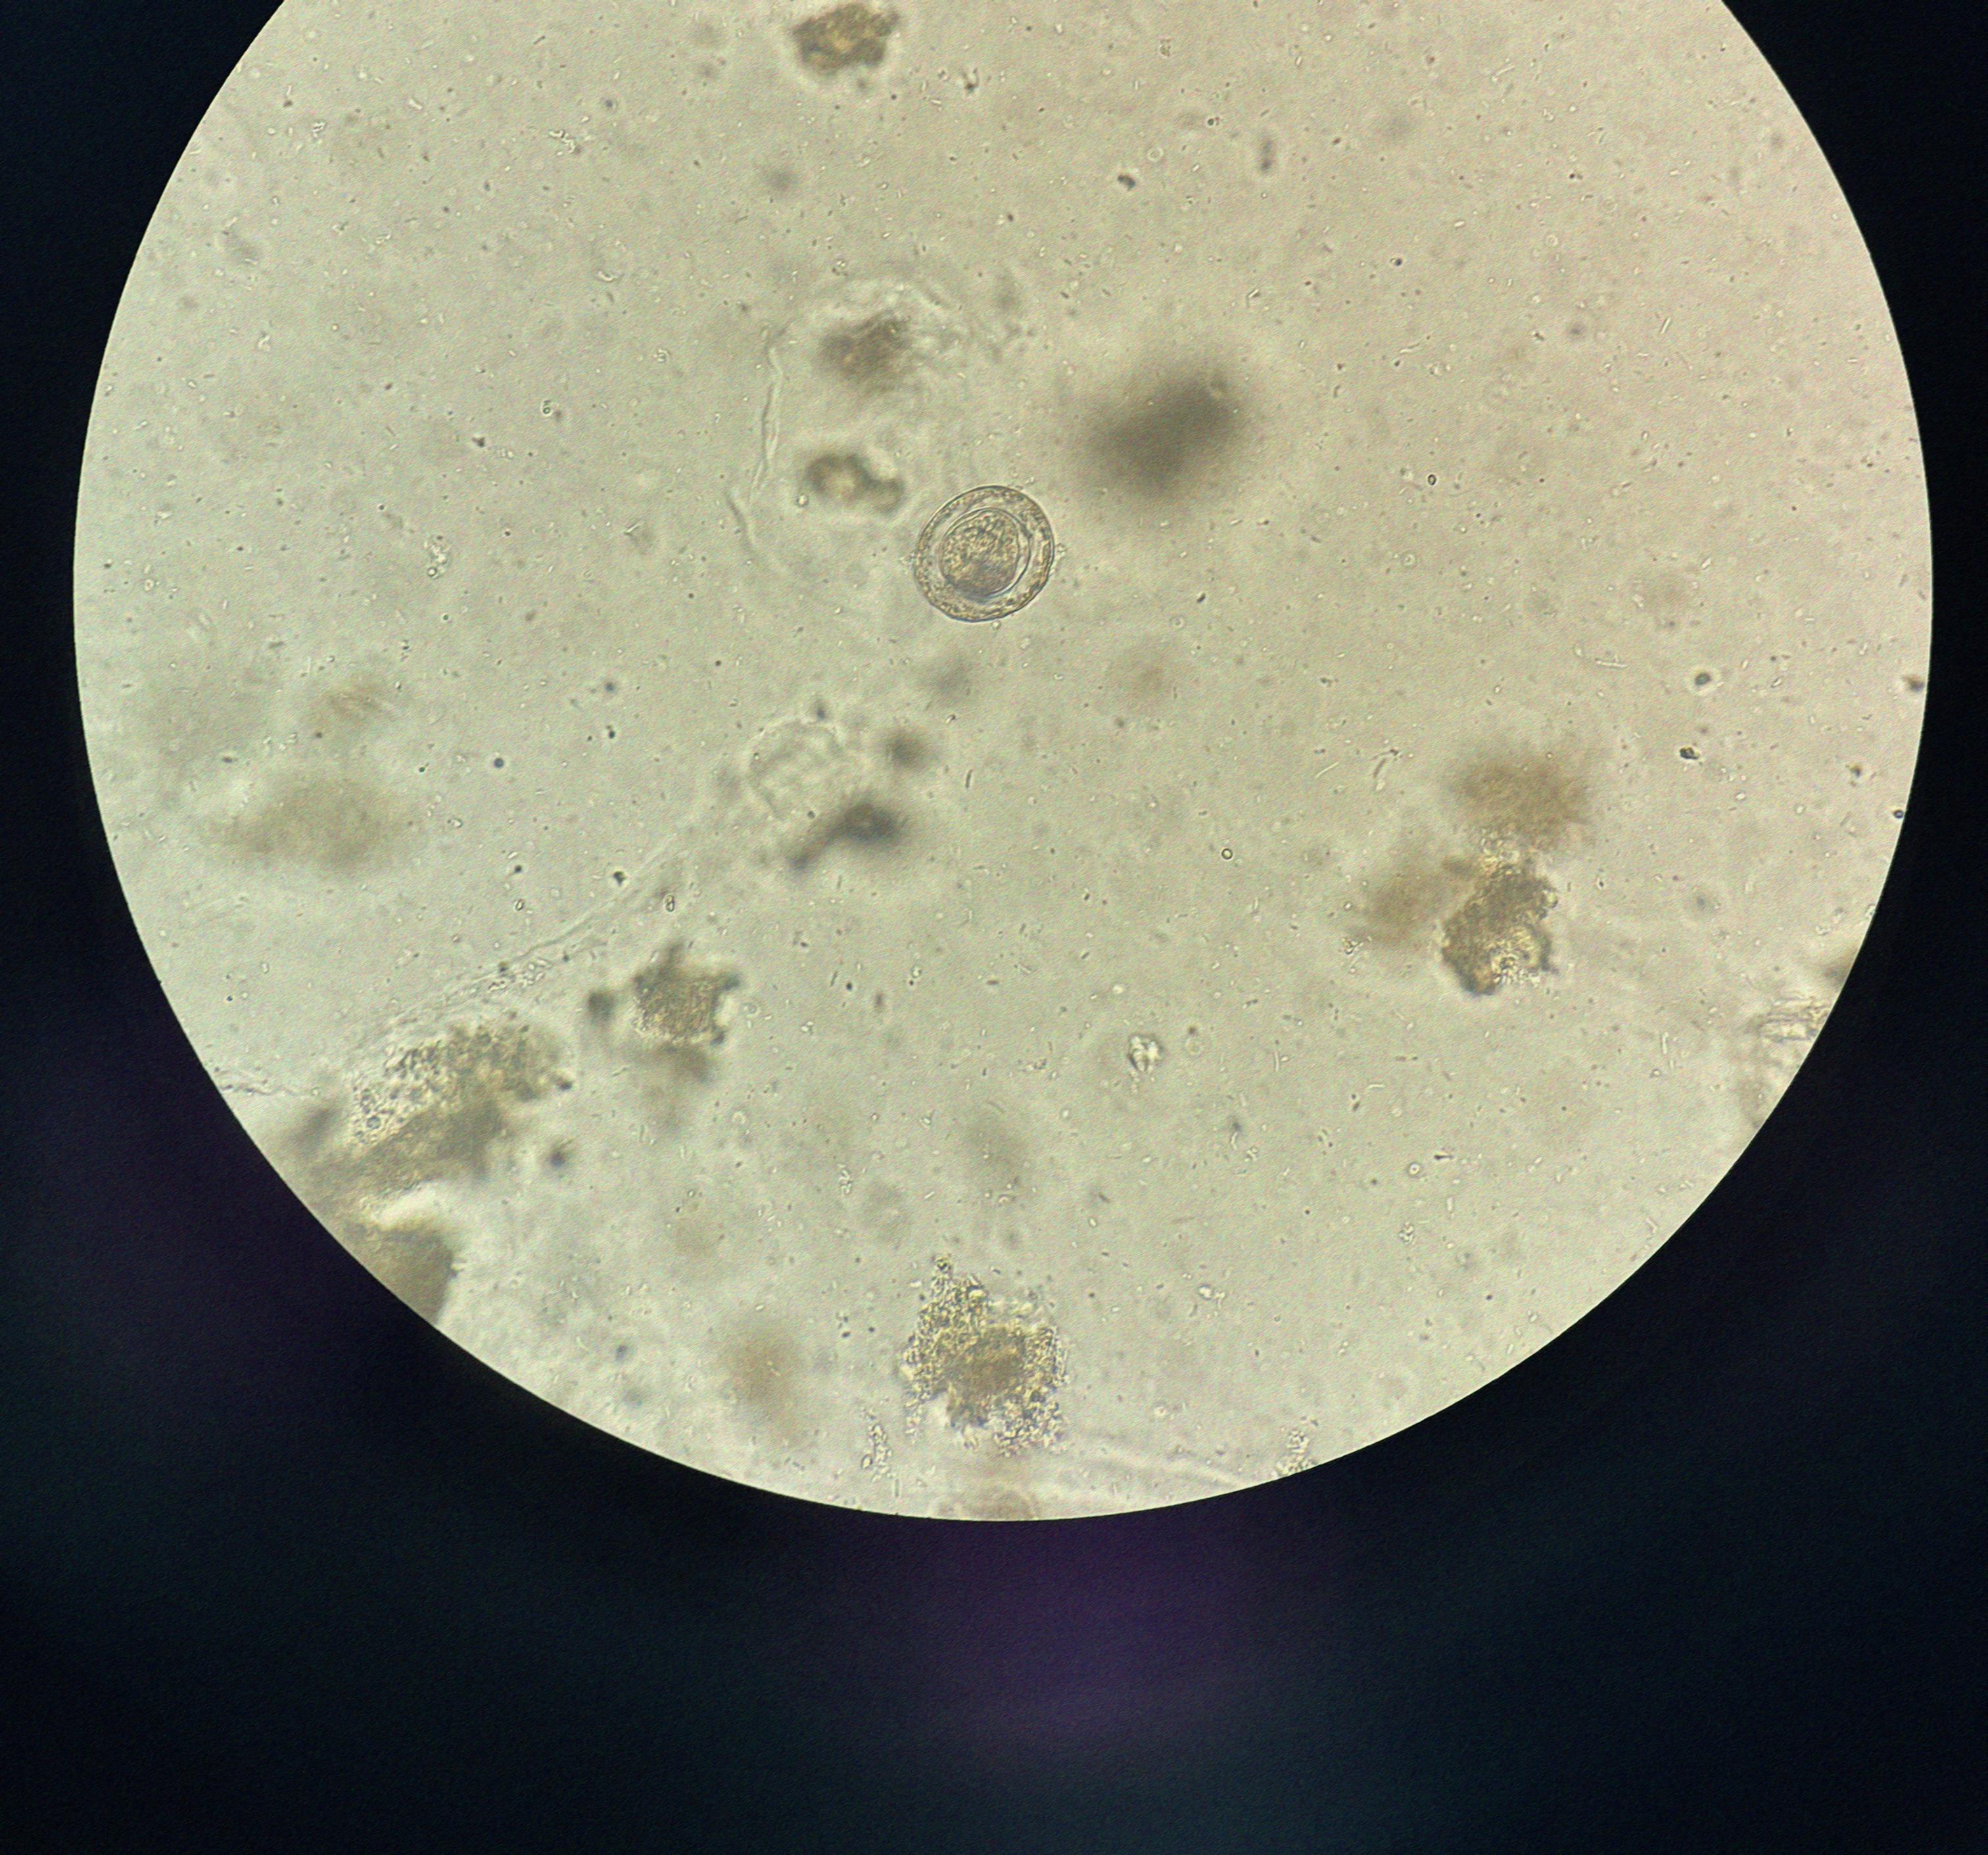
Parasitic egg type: Hymenolepis nana